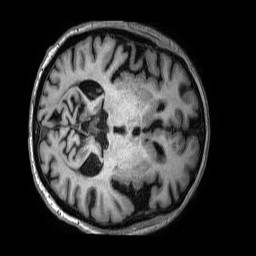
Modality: T1w
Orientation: axial
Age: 74
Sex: male
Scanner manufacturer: philips
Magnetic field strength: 3 T
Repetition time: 0.006607 s
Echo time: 0.002967 s